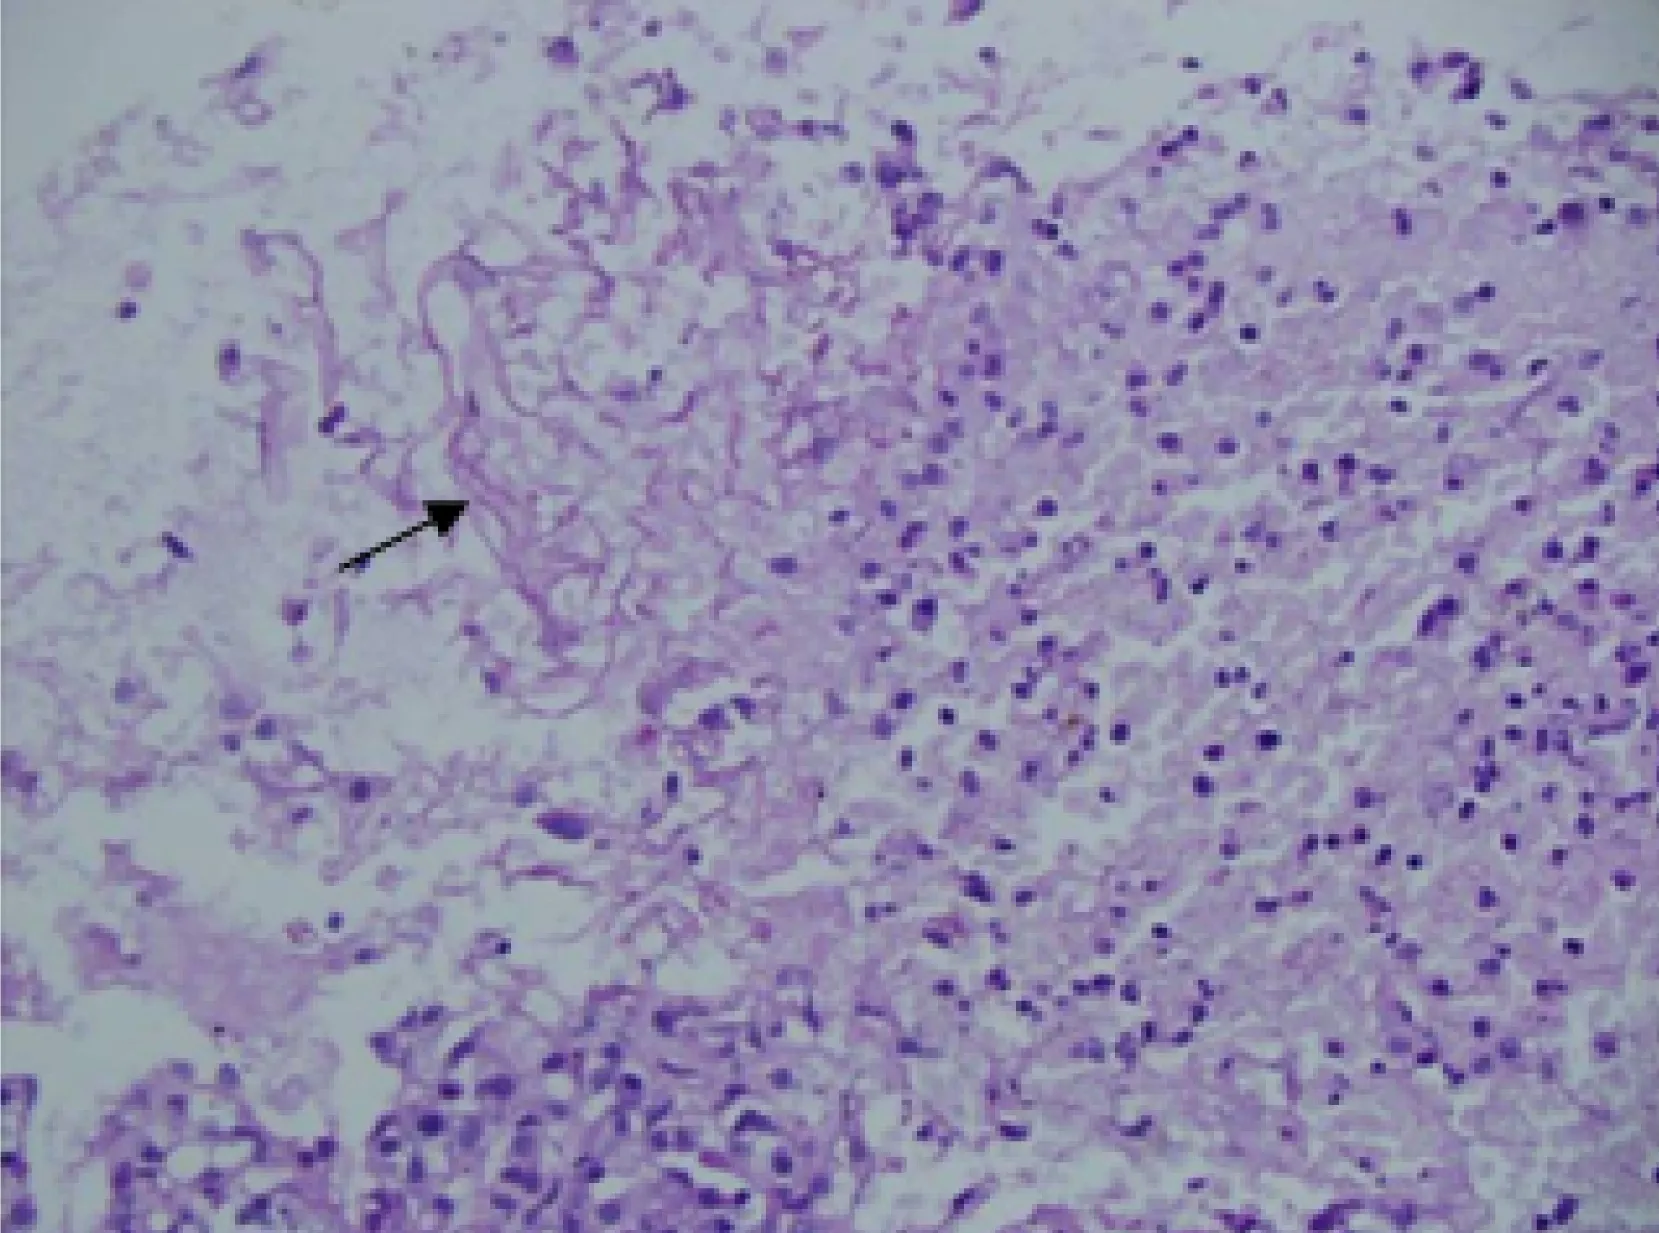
Aseptate, irregular, ribbon-like, broad, wide-angled branching hyphae suggestive of mucormycosis in lung tissue (shown by arrow) (H & E X200).
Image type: pathology (h&e)